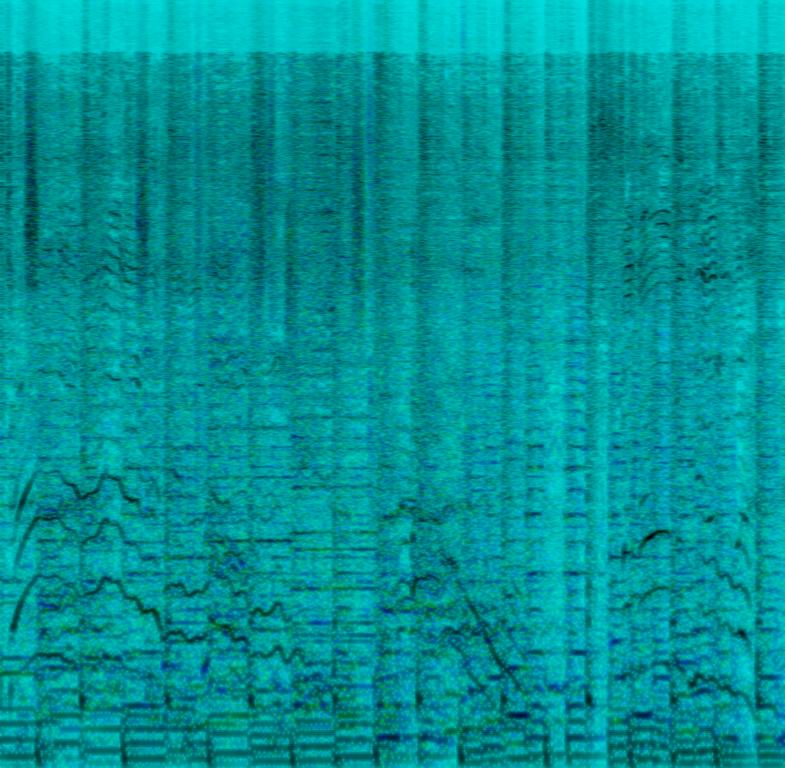
This is a Christian gospel music piece. There is a male vocalist singing passionately in the lead with a male choir that is at a relatively higher pitch than him singing in the back. The main melody is played by the keyboard and the electric guitar. There is a bass guitar that can be heard. The acoustic drums are playing an upbeat rhythm. The atmosphere is religious. This piece could be played at Christian religious events.